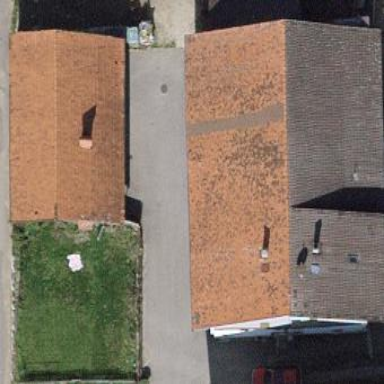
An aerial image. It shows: Terrace building.